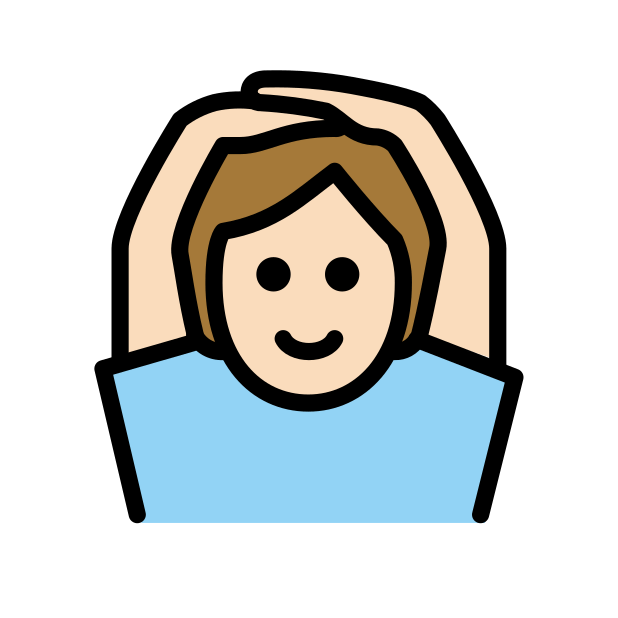
person gesturing OK: light skin tone